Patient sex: M
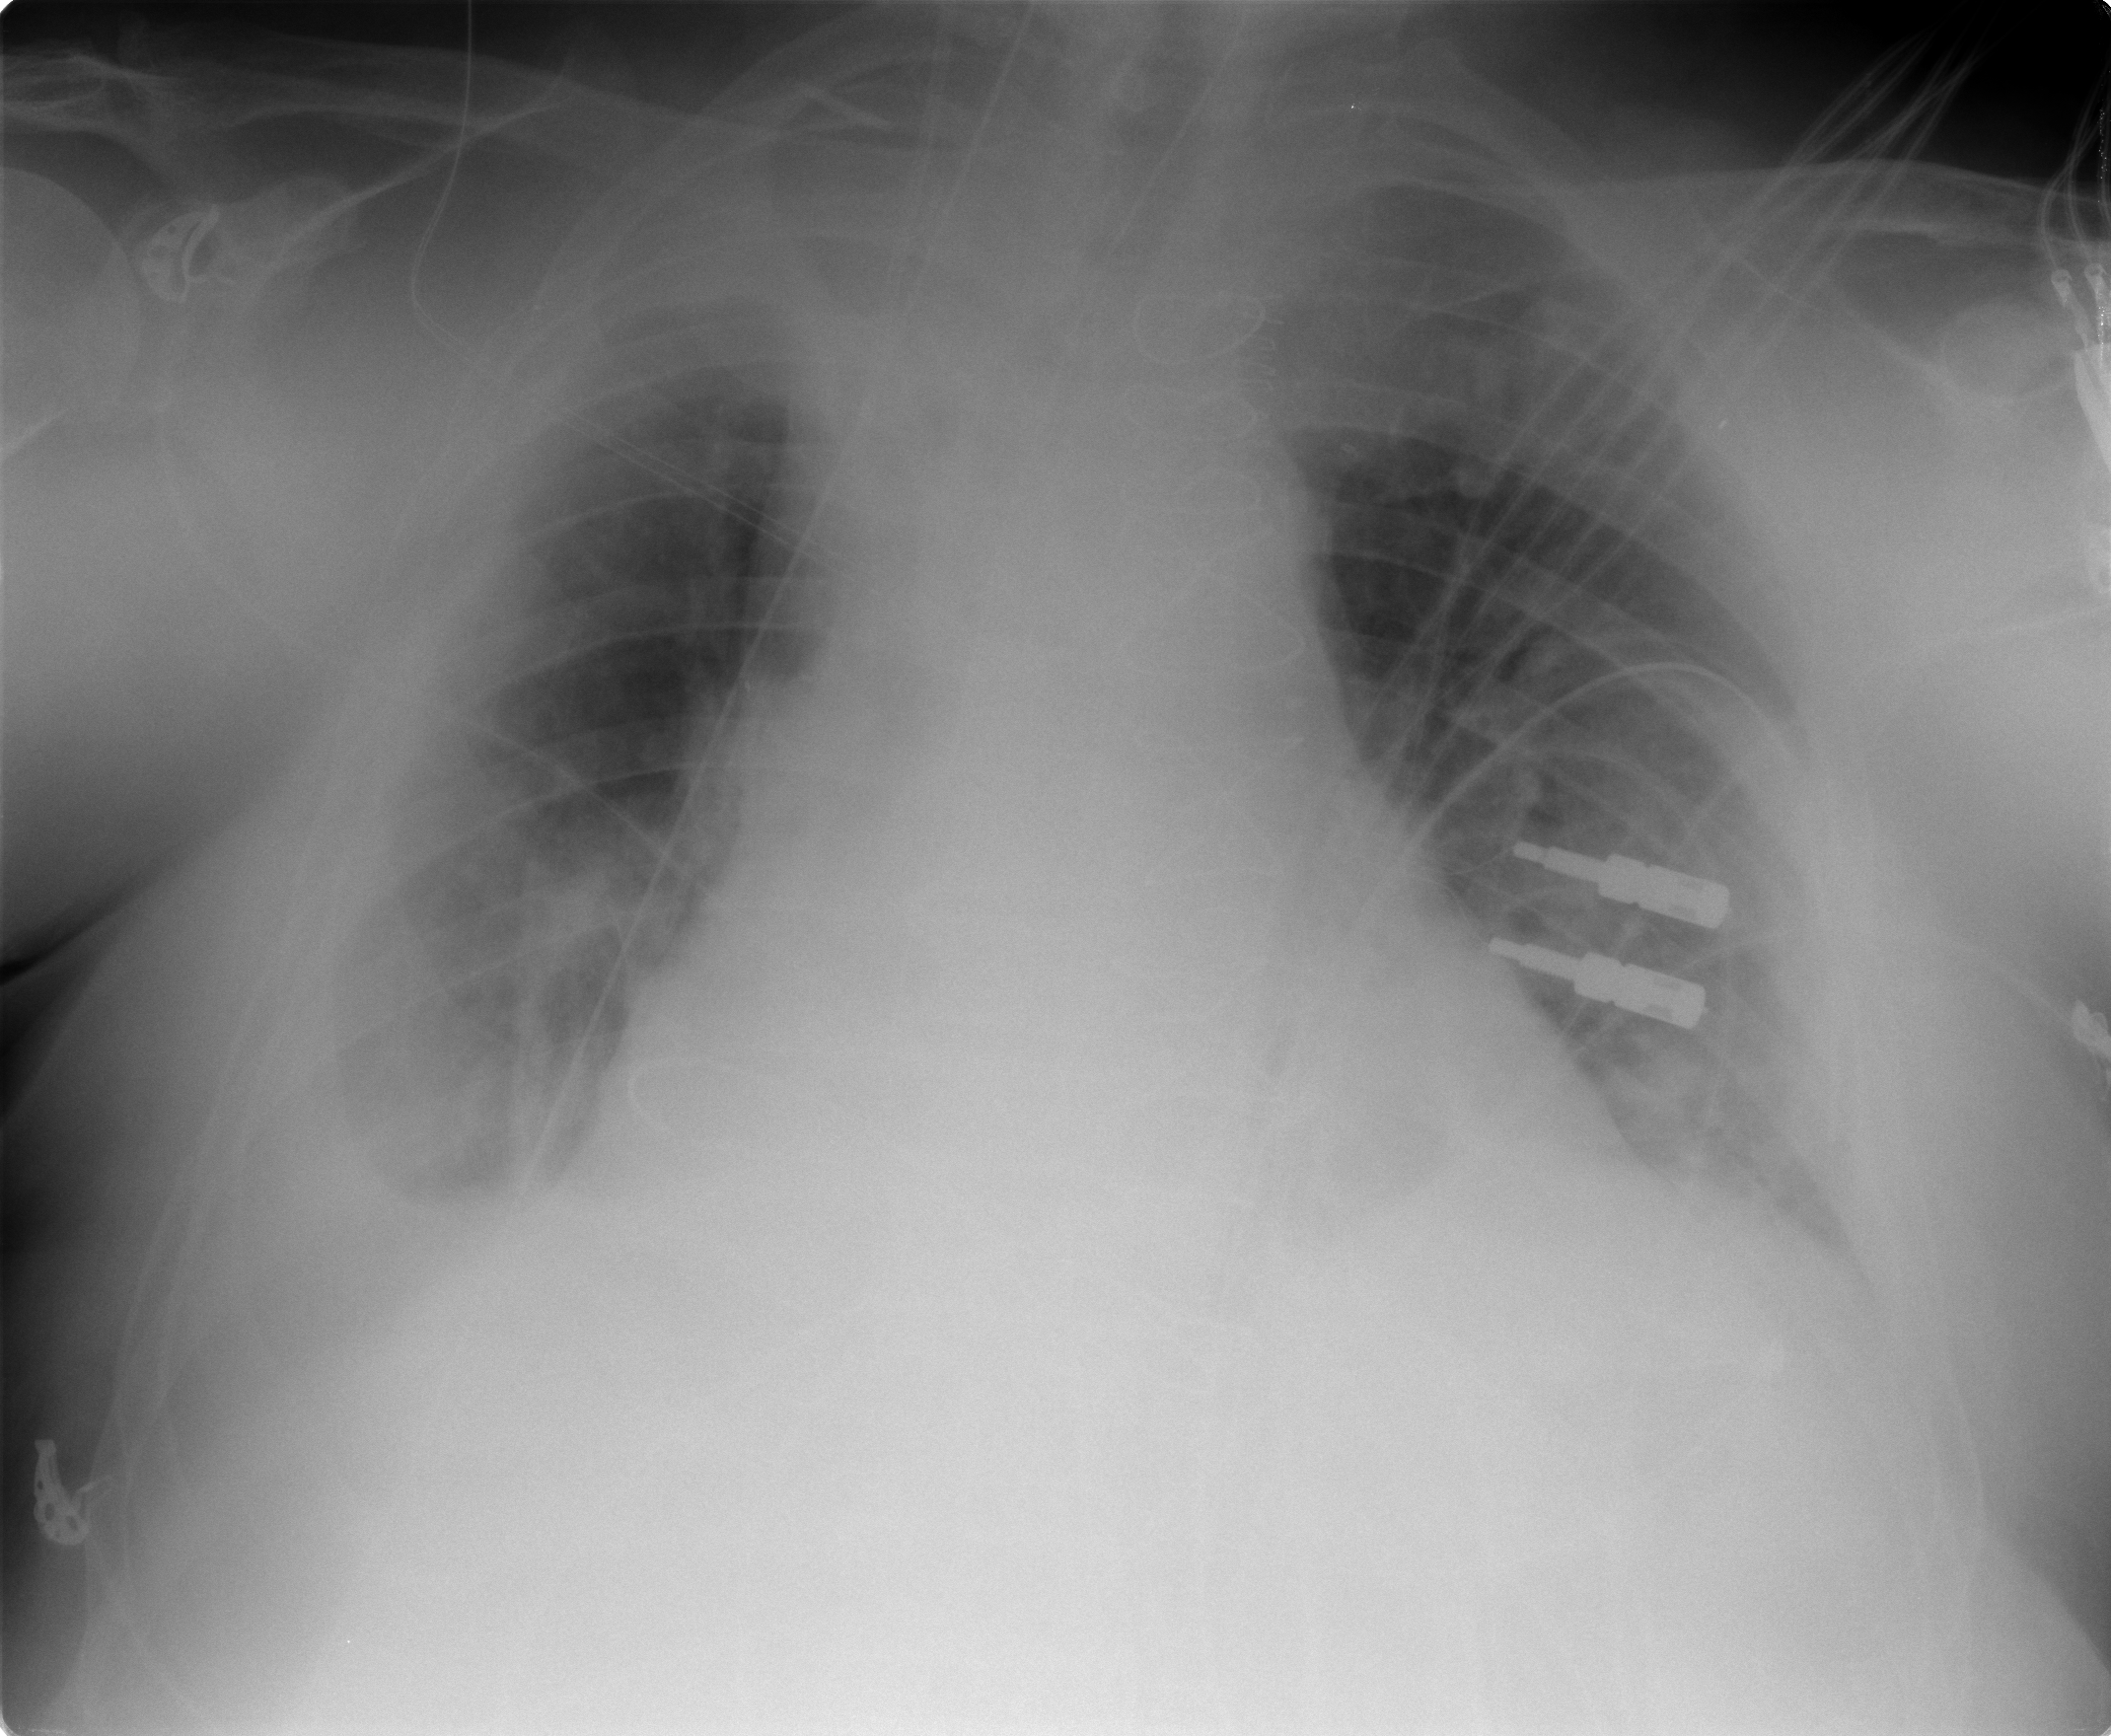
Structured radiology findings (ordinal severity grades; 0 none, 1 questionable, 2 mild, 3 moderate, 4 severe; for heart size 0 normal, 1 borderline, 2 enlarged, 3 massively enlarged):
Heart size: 0
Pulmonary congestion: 0
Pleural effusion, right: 3
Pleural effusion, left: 2
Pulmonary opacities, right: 0
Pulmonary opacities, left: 0
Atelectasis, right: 3
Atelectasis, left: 2